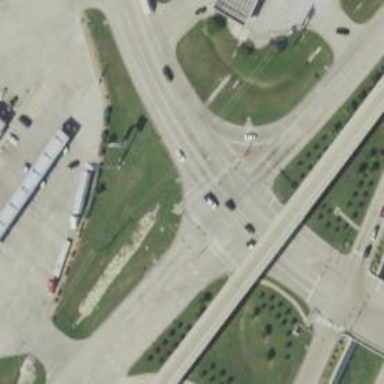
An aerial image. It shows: Secondary link road.